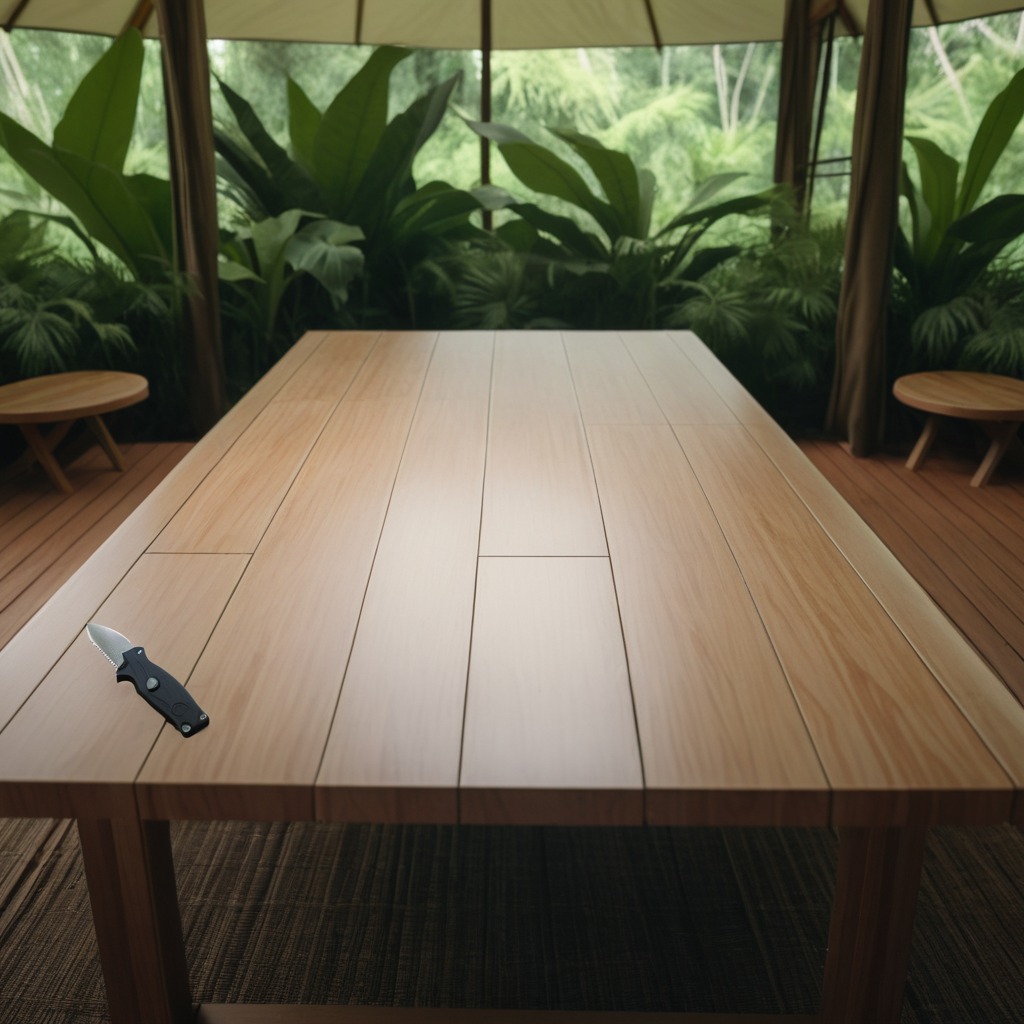
A utility knife lies on a clean wooden table inside a jungle field workshop tent humid ambient light worn but